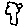
Label: tree